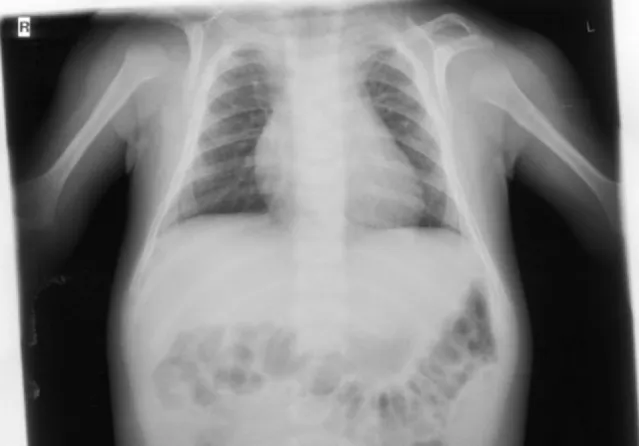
X-ray (detail of a babygram) of the patient at the age of 7 months showing a hook-shaped hypoplastic left clavicle.
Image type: radiology (x_ray)